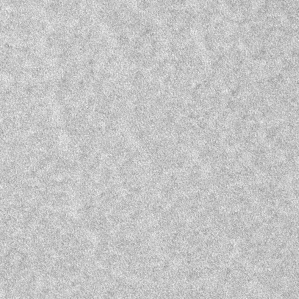
Label: frost